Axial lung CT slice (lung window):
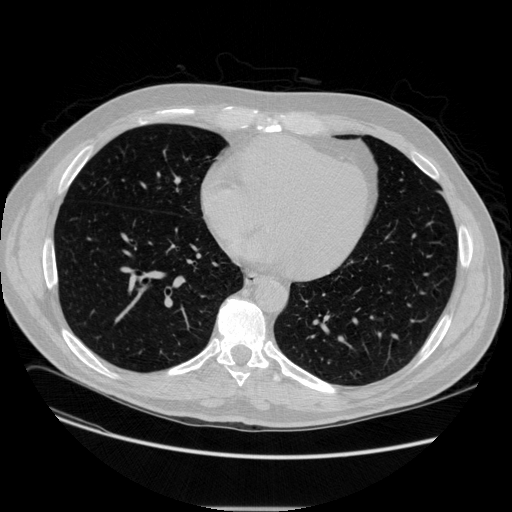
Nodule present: no